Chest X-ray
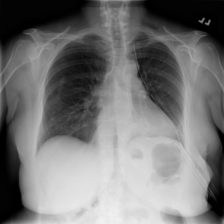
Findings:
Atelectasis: negative
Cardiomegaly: negative
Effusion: negative
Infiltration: negative
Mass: negative
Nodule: negative
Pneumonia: negative
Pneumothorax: positive
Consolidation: negative
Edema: negative
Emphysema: negative
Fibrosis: negative
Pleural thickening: negative
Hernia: negative